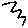
Label: zigzag